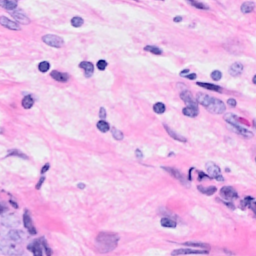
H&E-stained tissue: Breast